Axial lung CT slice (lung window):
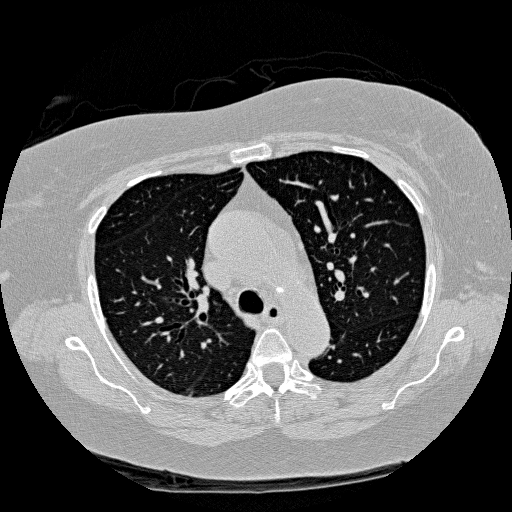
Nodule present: no